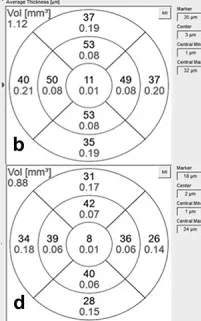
Right eye at 2 months, following treatment.
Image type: chart (chart)